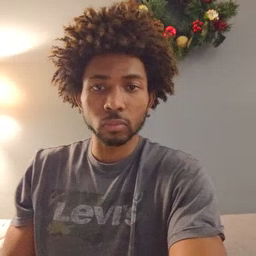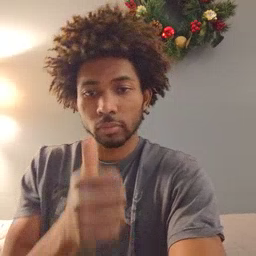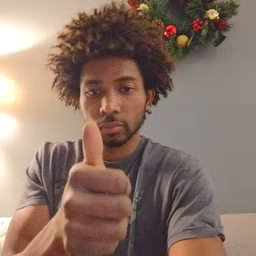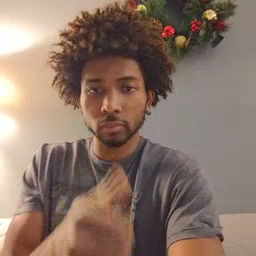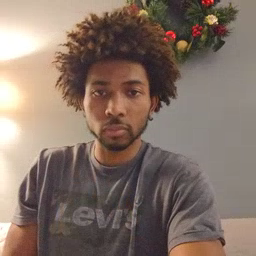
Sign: yourself